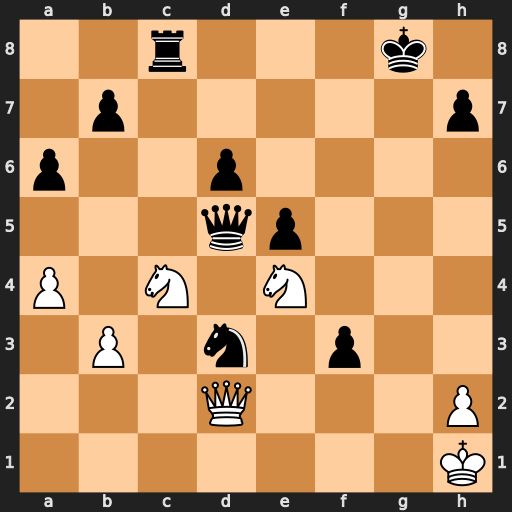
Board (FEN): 2r3k1/1p5p/p2p4/3qp3/P1N1N3/1P1n1p2/3Q3P/7K
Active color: w
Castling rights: -
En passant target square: -
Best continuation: Nf6+ Kh8 Nxd5